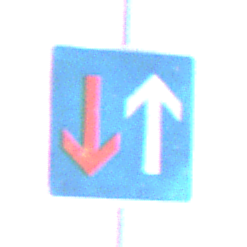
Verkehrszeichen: VorrangVorGegenverkehr
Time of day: Midday
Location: Outdoor (Nature)
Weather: PartlyCloudy
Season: NotSpecified
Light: Natural